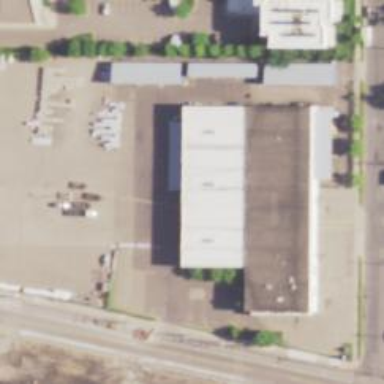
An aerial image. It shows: Building.